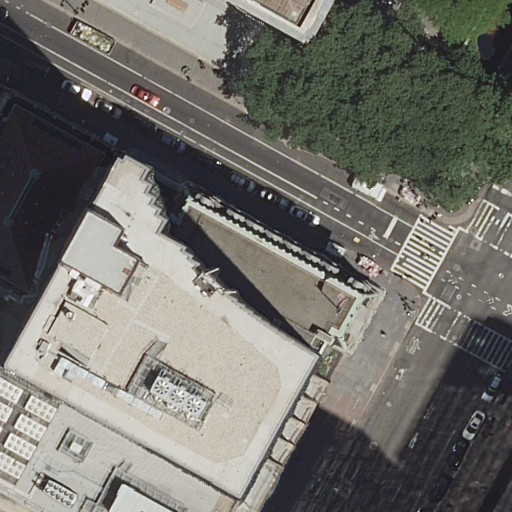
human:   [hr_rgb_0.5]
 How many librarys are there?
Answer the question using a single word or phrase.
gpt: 1

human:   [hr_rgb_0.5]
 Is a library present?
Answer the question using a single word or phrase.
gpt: yes

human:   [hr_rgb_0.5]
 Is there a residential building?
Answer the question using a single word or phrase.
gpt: yes

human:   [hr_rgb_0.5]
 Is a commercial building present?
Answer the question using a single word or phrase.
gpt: no

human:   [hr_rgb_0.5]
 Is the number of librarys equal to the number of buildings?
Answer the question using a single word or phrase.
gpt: no

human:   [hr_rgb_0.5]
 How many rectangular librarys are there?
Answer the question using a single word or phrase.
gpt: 0

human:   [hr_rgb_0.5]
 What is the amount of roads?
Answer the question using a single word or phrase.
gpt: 6

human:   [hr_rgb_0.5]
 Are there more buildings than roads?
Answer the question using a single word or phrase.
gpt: no

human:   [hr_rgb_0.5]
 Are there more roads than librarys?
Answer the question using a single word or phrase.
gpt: yes

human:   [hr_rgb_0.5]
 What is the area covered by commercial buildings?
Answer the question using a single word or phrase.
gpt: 0m2

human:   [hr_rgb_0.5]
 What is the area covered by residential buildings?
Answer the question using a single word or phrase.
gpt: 3876m2

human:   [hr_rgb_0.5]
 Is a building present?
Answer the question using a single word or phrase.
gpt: yes

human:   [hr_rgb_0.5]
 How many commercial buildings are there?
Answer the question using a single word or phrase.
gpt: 0

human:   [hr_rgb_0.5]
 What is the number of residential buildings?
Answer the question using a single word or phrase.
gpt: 5

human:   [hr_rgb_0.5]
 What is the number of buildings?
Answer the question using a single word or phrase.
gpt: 6

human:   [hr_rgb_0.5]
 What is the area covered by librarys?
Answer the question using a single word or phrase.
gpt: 5572m2

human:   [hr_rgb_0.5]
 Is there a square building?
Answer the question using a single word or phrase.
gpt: no

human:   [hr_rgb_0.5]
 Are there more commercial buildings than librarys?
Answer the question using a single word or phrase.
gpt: no

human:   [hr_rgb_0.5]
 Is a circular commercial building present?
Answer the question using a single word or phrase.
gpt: no

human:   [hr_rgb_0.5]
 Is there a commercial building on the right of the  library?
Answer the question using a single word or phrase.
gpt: no

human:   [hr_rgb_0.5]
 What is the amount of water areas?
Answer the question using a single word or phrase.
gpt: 0

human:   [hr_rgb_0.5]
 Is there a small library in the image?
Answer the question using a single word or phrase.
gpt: no

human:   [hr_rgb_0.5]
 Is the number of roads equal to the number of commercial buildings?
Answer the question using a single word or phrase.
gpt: no

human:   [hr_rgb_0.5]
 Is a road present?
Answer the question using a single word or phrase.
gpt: yes

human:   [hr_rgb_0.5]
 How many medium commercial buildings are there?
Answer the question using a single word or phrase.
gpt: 0

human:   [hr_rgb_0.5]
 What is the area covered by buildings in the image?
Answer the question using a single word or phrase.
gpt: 9448m2

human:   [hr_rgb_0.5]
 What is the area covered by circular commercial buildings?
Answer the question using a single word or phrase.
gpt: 0m2

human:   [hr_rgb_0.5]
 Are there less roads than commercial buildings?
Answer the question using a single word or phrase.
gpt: no

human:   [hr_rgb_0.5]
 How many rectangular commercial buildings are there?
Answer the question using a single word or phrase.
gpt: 0

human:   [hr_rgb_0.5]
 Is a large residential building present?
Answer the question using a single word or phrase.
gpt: yes

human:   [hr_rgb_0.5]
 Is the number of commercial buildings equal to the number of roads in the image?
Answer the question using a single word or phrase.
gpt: no

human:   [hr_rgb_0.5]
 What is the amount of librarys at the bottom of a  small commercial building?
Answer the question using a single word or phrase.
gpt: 0

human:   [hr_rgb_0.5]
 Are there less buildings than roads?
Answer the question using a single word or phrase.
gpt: no

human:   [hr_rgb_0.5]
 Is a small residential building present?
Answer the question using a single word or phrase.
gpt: yes

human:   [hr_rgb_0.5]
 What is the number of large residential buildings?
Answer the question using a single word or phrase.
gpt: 3

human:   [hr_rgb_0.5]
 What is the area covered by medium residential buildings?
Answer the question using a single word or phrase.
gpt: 0m2

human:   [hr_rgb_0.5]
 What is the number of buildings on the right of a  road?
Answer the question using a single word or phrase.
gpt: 1

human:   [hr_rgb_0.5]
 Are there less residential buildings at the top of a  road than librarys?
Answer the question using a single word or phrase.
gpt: no

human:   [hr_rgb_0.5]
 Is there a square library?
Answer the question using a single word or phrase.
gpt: no

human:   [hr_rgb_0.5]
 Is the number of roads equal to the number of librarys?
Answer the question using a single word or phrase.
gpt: no

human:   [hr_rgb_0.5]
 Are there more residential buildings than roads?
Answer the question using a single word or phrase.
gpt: no

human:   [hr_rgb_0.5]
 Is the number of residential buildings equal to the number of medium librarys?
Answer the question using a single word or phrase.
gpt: no

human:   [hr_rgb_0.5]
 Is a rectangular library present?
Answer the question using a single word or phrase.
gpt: no

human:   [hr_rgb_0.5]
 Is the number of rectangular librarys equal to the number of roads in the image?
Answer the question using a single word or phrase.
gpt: no

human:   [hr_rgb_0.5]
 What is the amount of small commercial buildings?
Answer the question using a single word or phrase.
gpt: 0

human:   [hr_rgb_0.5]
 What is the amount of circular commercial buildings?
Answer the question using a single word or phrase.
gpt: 0

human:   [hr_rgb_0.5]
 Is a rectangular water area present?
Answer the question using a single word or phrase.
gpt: no

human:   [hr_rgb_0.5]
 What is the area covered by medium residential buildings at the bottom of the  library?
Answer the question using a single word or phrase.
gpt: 0m2

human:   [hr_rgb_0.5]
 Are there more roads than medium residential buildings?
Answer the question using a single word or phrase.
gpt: yes

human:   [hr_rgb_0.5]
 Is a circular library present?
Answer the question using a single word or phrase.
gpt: no

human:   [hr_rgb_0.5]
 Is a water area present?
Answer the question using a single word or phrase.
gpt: no

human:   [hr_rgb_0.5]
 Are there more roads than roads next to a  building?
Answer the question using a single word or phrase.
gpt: no

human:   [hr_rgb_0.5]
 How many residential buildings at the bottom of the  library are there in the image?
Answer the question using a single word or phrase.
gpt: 5

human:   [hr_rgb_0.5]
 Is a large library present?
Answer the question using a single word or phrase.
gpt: yes

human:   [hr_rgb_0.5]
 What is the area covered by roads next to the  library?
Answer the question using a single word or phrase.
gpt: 0m2

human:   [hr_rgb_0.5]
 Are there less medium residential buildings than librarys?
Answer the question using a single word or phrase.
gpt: yes

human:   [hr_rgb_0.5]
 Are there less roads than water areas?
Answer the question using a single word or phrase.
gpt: no

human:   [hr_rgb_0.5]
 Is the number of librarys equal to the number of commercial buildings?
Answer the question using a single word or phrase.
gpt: no

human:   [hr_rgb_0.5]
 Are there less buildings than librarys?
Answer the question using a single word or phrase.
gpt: no

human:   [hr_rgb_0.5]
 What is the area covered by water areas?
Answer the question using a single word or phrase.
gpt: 0m2

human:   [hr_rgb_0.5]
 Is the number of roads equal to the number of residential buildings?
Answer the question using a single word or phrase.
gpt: no

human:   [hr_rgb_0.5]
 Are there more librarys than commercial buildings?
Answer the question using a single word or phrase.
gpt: yes

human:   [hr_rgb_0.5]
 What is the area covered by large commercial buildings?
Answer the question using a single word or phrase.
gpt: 0m2

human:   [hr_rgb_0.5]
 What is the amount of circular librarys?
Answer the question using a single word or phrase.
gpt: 0